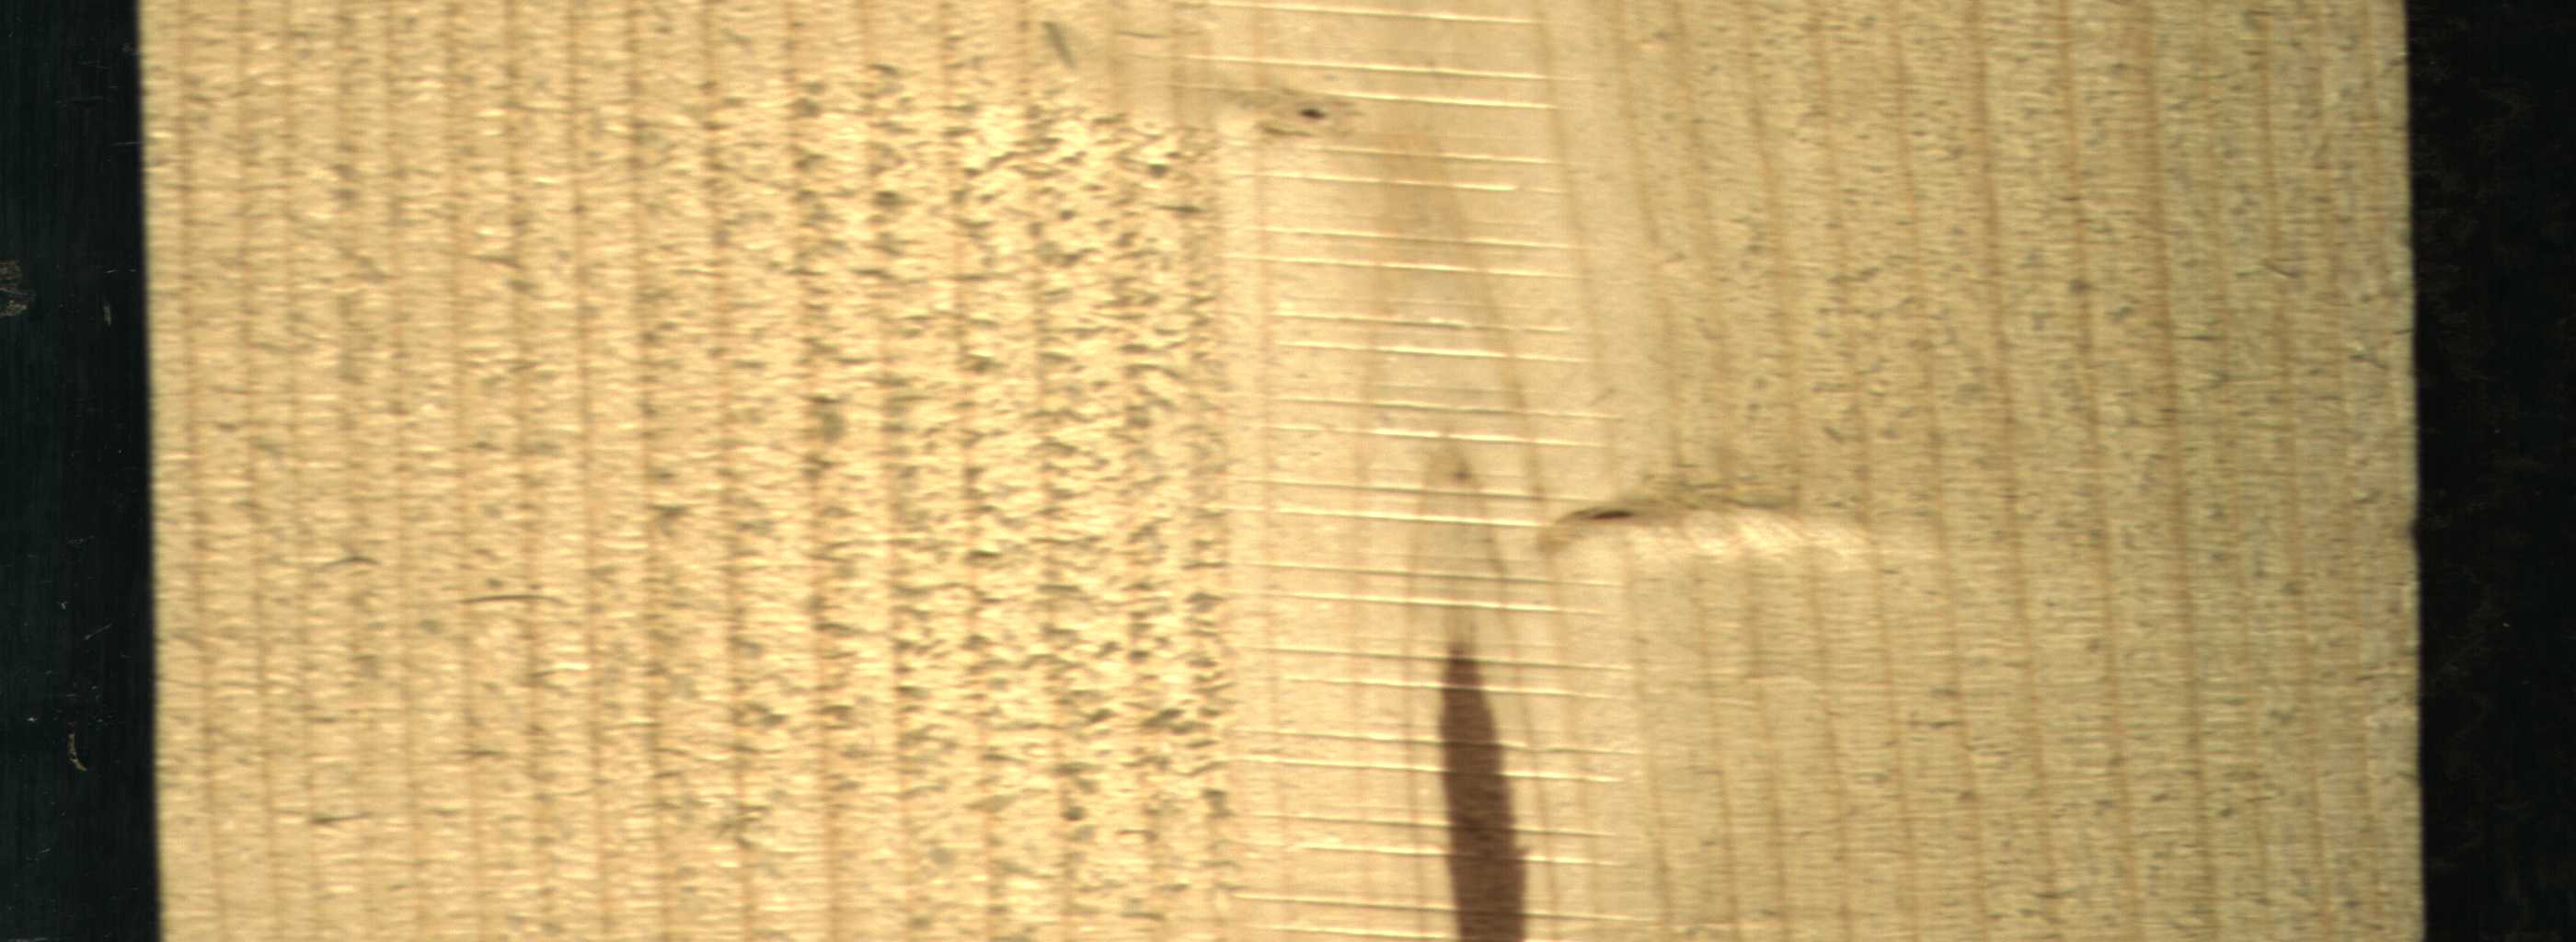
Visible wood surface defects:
Marrow
Live_Knot